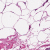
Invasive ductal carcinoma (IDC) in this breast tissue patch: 0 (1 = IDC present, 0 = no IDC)